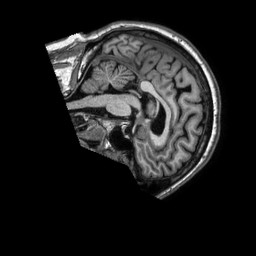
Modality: T1w
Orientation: sagittal
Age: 52
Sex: male
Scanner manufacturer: philips
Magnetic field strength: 1.5 T
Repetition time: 0.007088 s
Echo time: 0.003214 s